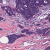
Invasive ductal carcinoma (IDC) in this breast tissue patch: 0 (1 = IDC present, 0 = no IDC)